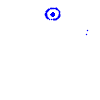
Particle: pion